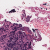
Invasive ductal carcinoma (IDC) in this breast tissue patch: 0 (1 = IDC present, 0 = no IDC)